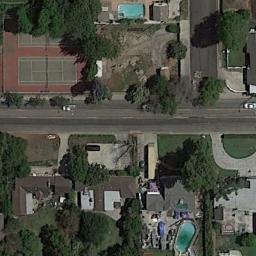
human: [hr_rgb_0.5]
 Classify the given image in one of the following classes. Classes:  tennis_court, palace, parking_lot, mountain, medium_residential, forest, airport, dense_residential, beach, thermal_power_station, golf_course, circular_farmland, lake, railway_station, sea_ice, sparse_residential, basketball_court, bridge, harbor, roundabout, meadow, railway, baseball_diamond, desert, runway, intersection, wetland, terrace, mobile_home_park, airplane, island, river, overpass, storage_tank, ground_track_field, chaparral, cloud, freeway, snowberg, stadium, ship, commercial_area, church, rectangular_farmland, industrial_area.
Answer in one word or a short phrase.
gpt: tennis_court